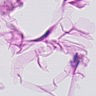
Metastatic tissue present: no